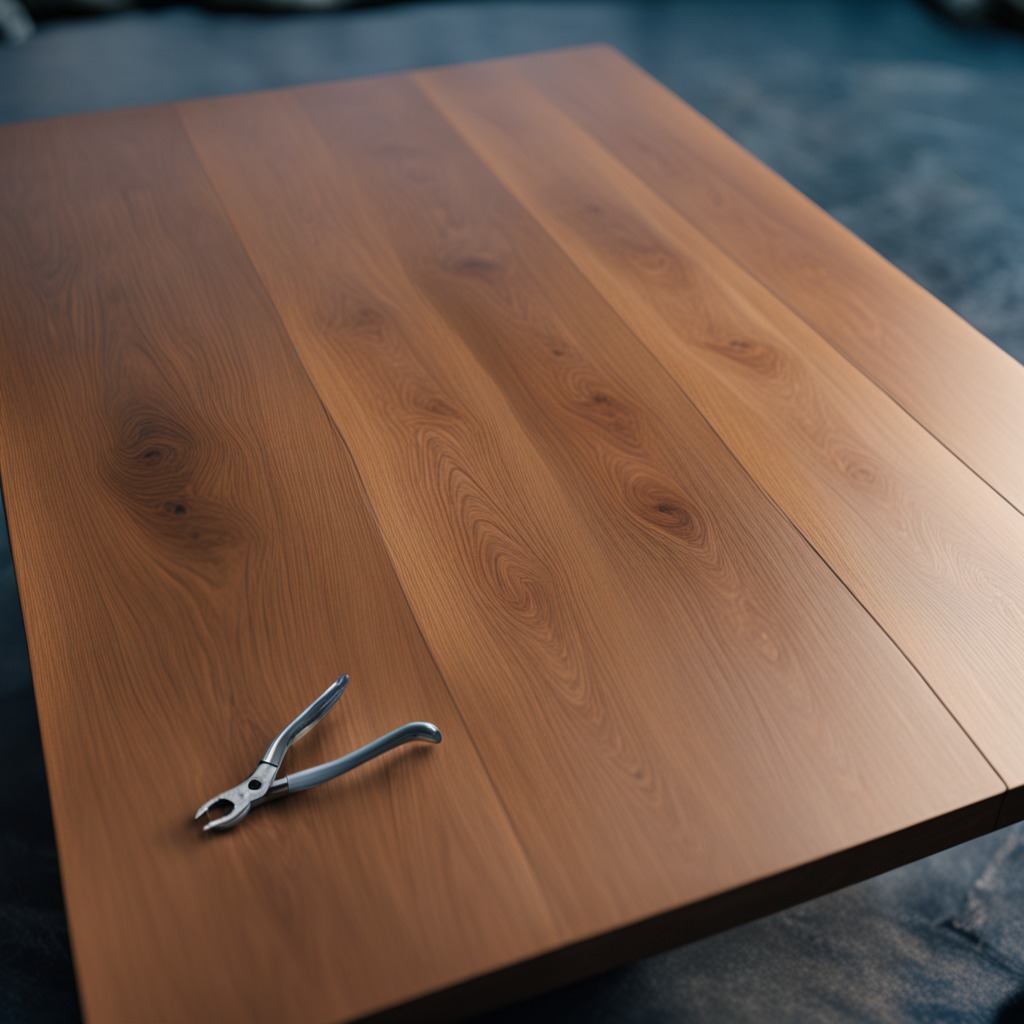
A plier is lying on the table.